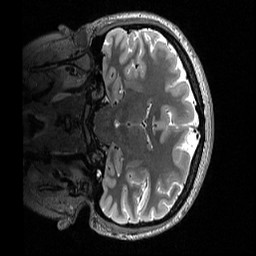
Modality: T2w
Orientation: coronal
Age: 21
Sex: female
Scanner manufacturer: siemens
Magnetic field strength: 3 T
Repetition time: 3.2 s
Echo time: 0.566 s